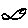
Label: fish